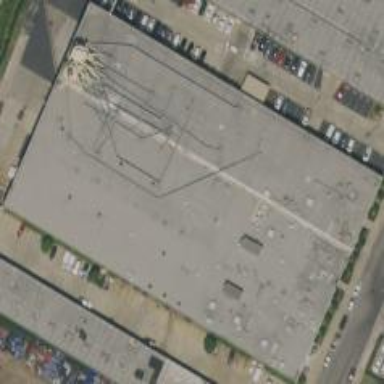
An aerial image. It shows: Warehouse.